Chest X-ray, AP view. Patient: 74 years old, sex M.
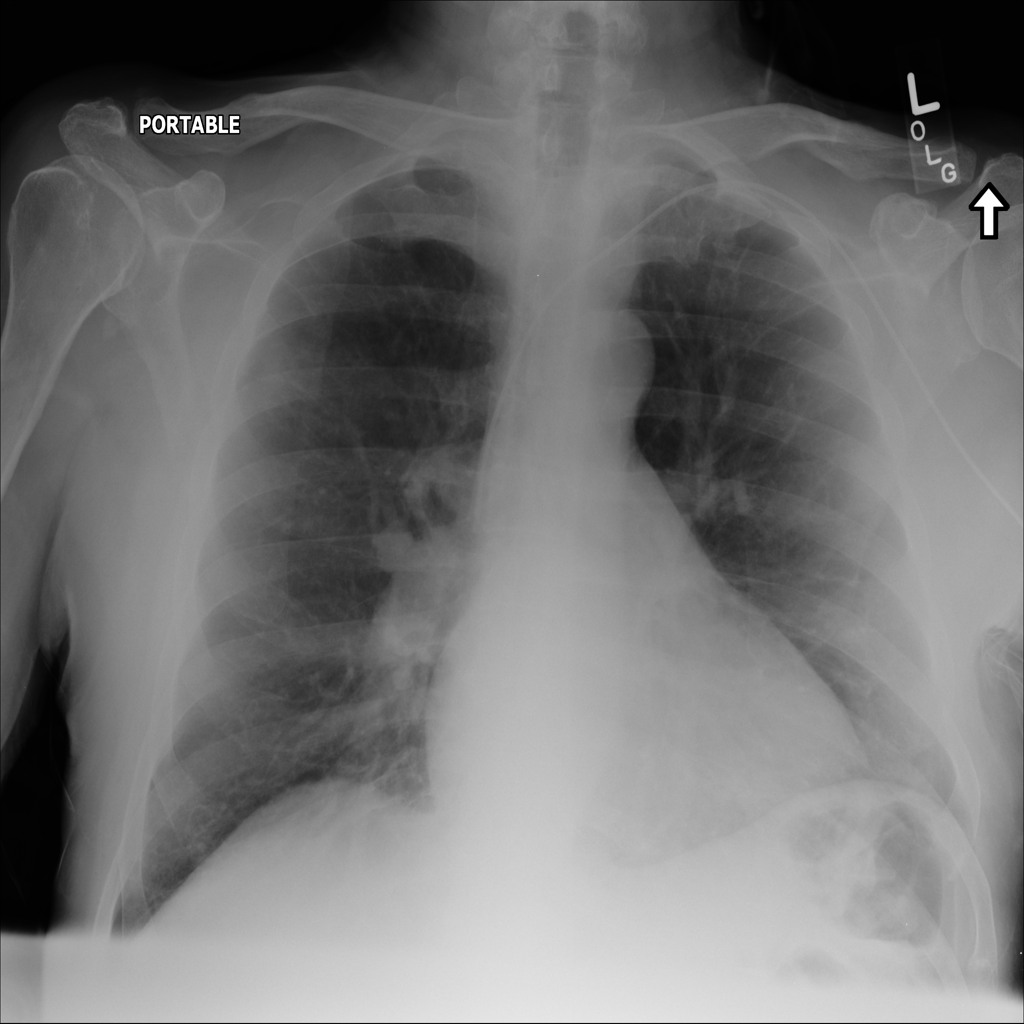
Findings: No Finding